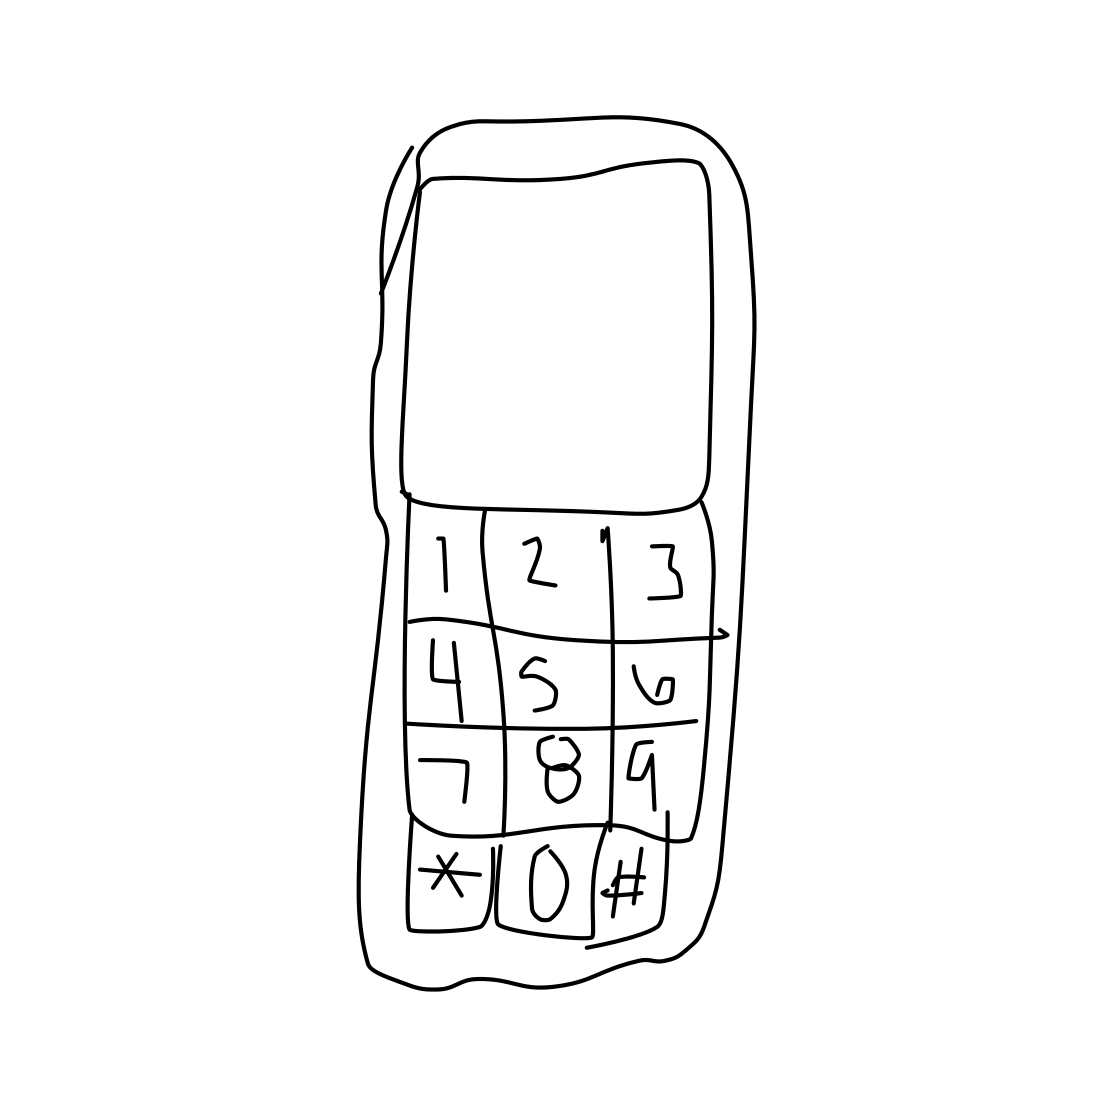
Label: telephone